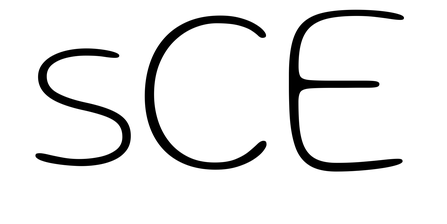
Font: Gluten_Thin